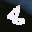
Label: 8